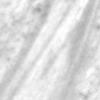
Label: change